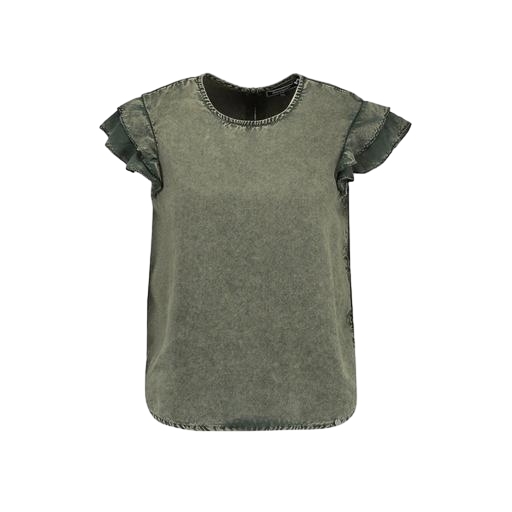
short-sleeve top only macy, green muscle camo tee, gray magda top thunder, white background